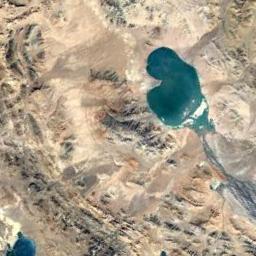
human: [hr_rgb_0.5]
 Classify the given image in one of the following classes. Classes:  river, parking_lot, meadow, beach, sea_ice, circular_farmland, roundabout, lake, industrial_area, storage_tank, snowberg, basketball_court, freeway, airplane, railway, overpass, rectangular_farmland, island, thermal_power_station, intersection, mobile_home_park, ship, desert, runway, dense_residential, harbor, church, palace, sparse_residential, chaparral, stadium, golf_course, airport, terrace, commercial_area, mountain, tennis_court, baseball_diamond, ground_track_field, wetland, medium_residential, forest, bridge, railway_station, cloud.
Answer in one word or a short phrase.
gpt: lake